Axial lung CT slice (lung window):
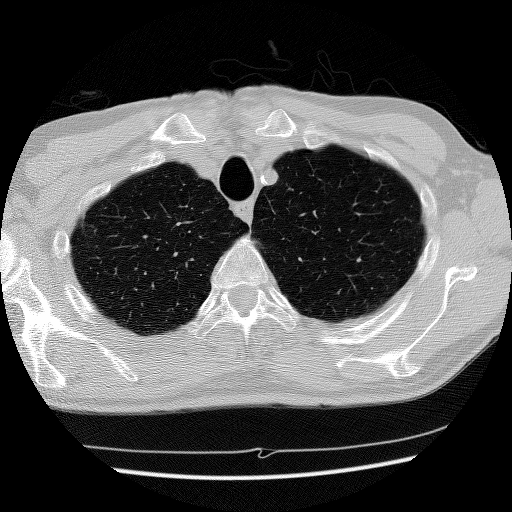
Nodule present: no